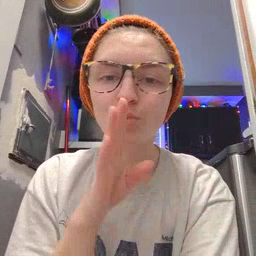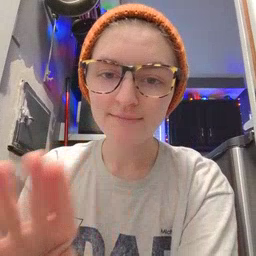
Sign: quiet